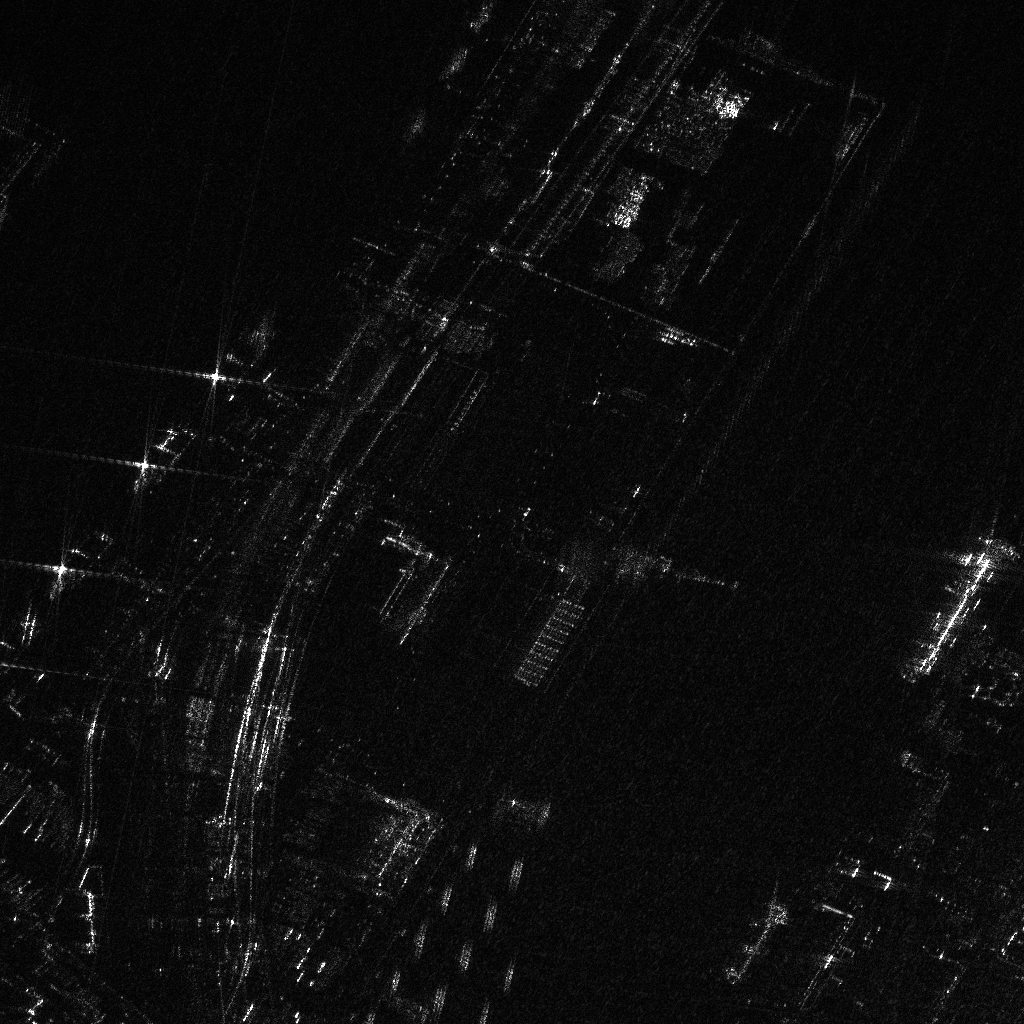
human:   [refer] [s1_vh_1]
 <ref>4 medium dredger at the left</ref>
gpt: <box>[[14, 39, 17, 49, 43], [6, 49, 9, 59, 43], [22, 29, 25, 39, 43], [0, 58, 2, 68, 42]]</box>

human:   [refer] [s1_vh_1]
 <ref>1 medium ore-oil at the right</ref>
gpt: <box>[[91, 48, 95, 68, 29]]</box>